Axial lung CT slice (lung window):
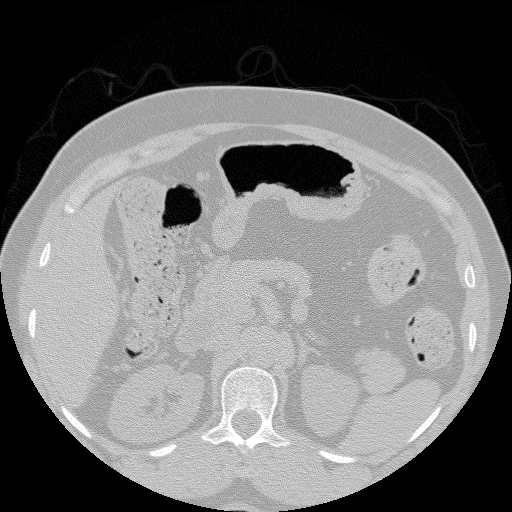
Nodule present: no